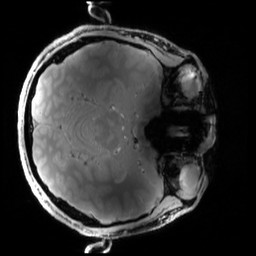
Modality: PDw
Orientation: axial
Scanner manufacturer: siemens
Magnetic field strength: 6.98 T
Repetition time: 1.34 s
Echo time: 0.00273 s